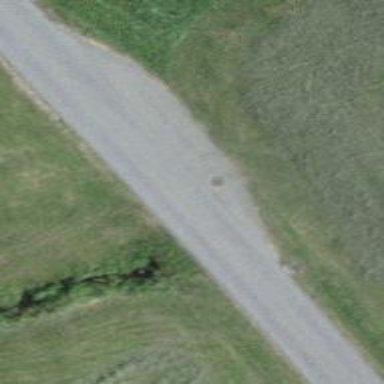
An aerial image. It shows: Passing place on the road.